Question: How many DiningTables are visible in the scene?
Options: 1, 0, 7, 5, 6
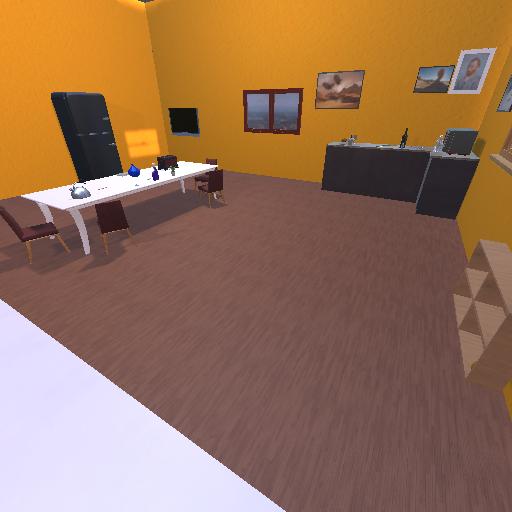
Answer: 1